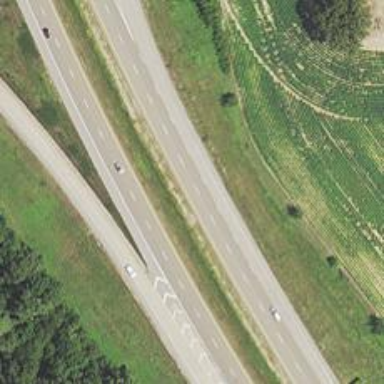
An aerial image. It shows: Expressway with dual carriageway. The highway has asphalt surface.